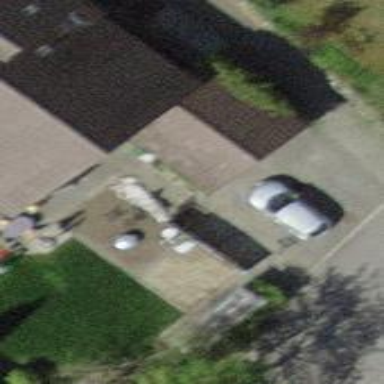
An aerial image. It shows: Garages with gabled roofs.